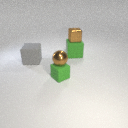
large green rubber cube behind small green rubber cube